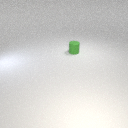
small green rubber cylinder